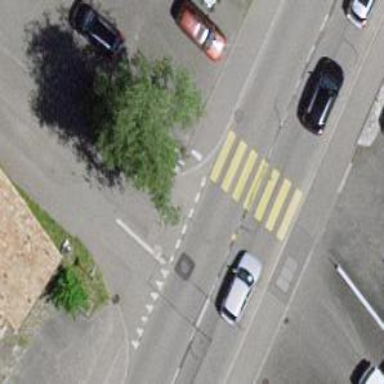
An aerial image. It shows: Uncontrolled zebra crossing on the road.